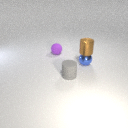
small brown metal cylinder above small blue metal sphere